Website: home-depot
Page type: customer-info-address
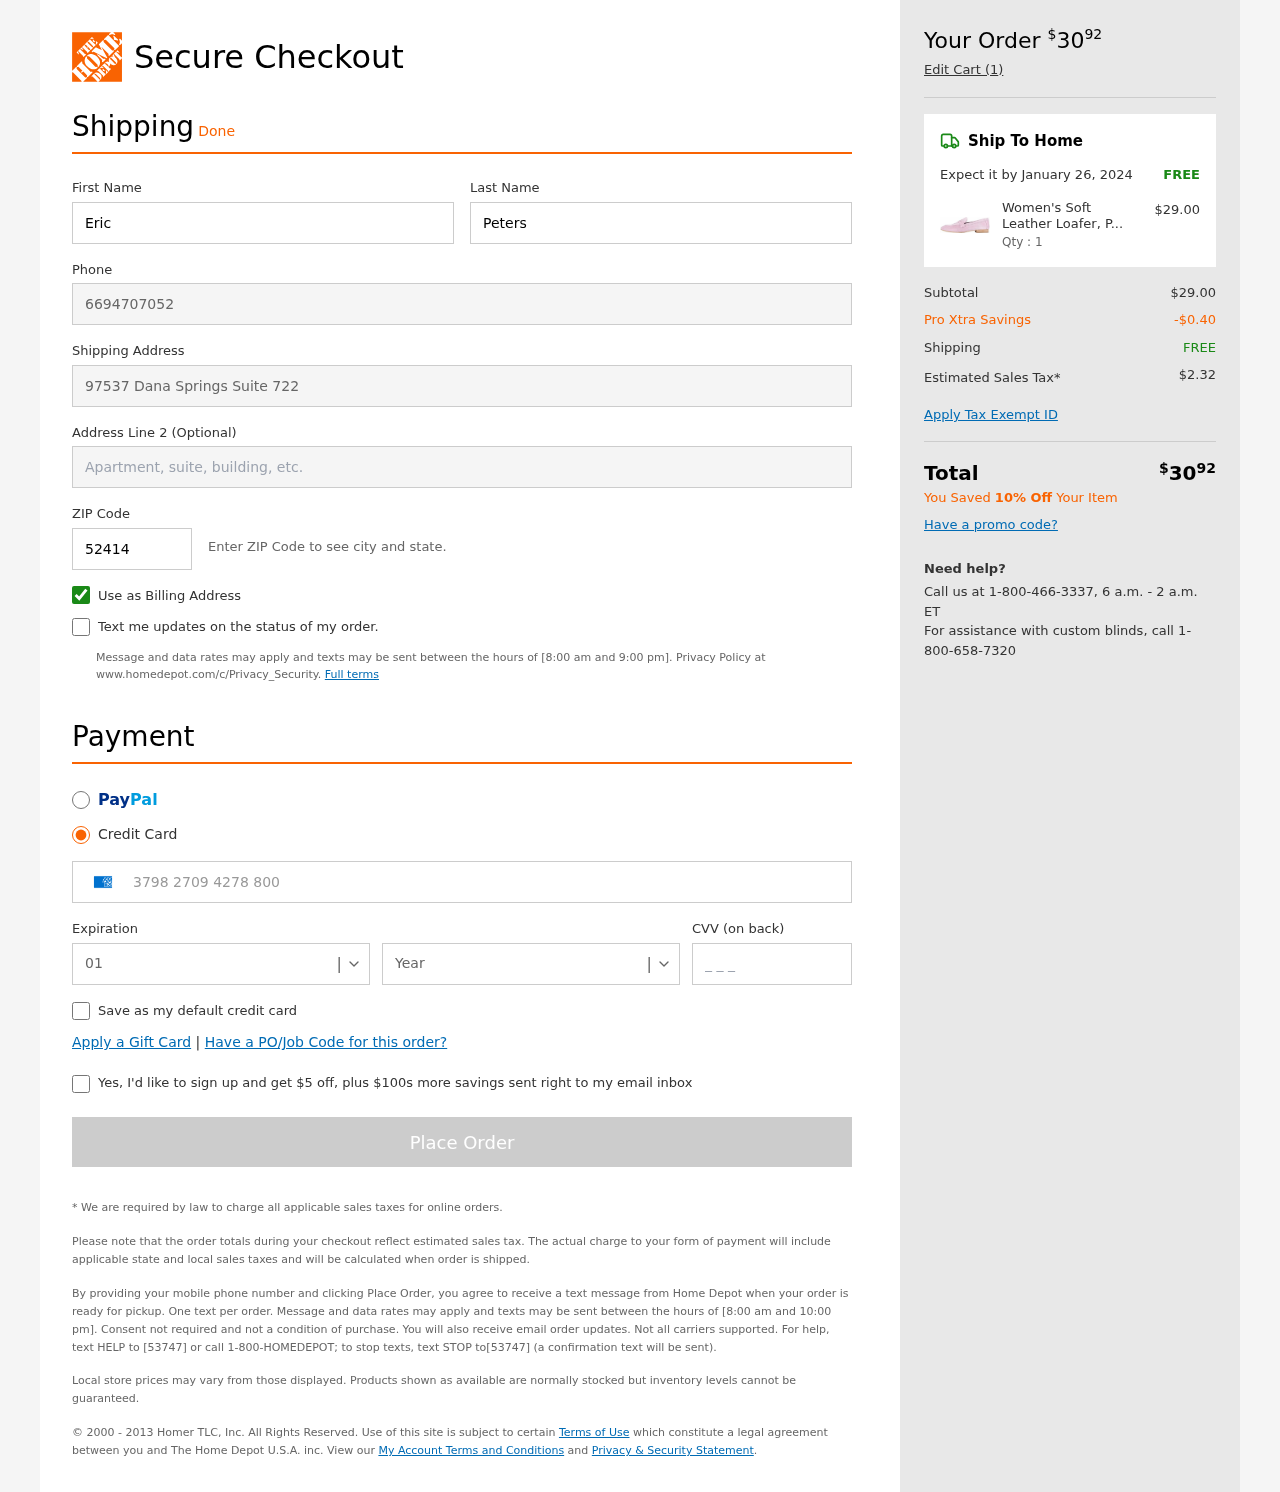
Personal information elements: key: PII_CARD_CVV
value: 2634
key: PII_CARD_EXPIRY_MONTH
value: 01
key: PII_CARD_EXPIRY_YEAR
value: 26
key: PII_CARD_NUMBER
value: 3798 2709 4278 800
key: PII_FIRSTNAME
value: Eric
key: PII_LASTNAME
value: Peters
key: PII_PHONE
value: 6694707052
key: PII_POSTCODE
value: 52414
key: PII_STREET
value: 97537 Dana Springs Suite 722
Product elements: key: PRODUCT1_NAME
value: Women's Soft Leather Loafer, Pink (Winsome Orchid), 8 UK
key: PRODUCT1_PRICE
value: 29
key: PRODUCT1_QUANTITY
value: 1
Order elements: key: ORDER_TOTAL
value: $3092
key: ORDER_NUM_ITEMS
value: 1
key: ORDER_DELIVERY_DATE
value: January 26, 2024
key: ORDER_SHIPPING_COST
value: FREE
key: ORDER_SUBTOTAL
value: $29.00
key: ORDER_DISCOUNT
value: -$0.40
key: ORDER_SHIPPING_COST2
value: FREE
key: ORDER_TAX
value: $2.32
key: ORDER_TOTAL2
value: $3092
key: ORDER_SAVINGS_MESSAGE
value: You Saved 10% Off Your Item